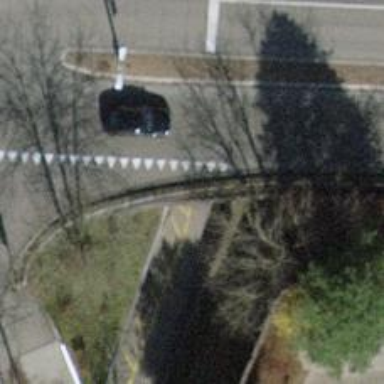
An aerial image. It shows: Footway tunnel.